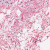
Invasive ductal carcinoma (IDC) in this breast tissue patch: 0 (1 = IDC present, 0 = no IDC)